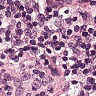
Metastatic tissue present: no